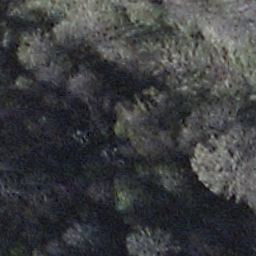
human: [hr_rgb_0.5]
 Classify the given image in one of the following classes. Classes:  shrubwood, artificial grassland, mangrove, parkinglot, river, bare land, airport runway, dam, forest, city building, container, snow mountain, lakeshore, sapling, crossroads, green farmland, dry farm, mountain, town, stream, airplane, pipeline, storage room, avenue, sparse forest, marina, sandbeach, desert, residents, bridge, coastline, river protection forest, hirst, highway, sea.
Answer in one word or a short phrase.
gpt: shrubwood